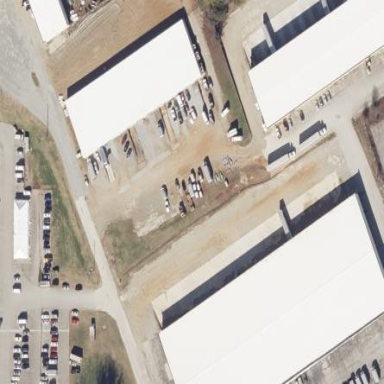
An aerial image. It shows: Commercial building.